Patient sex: M
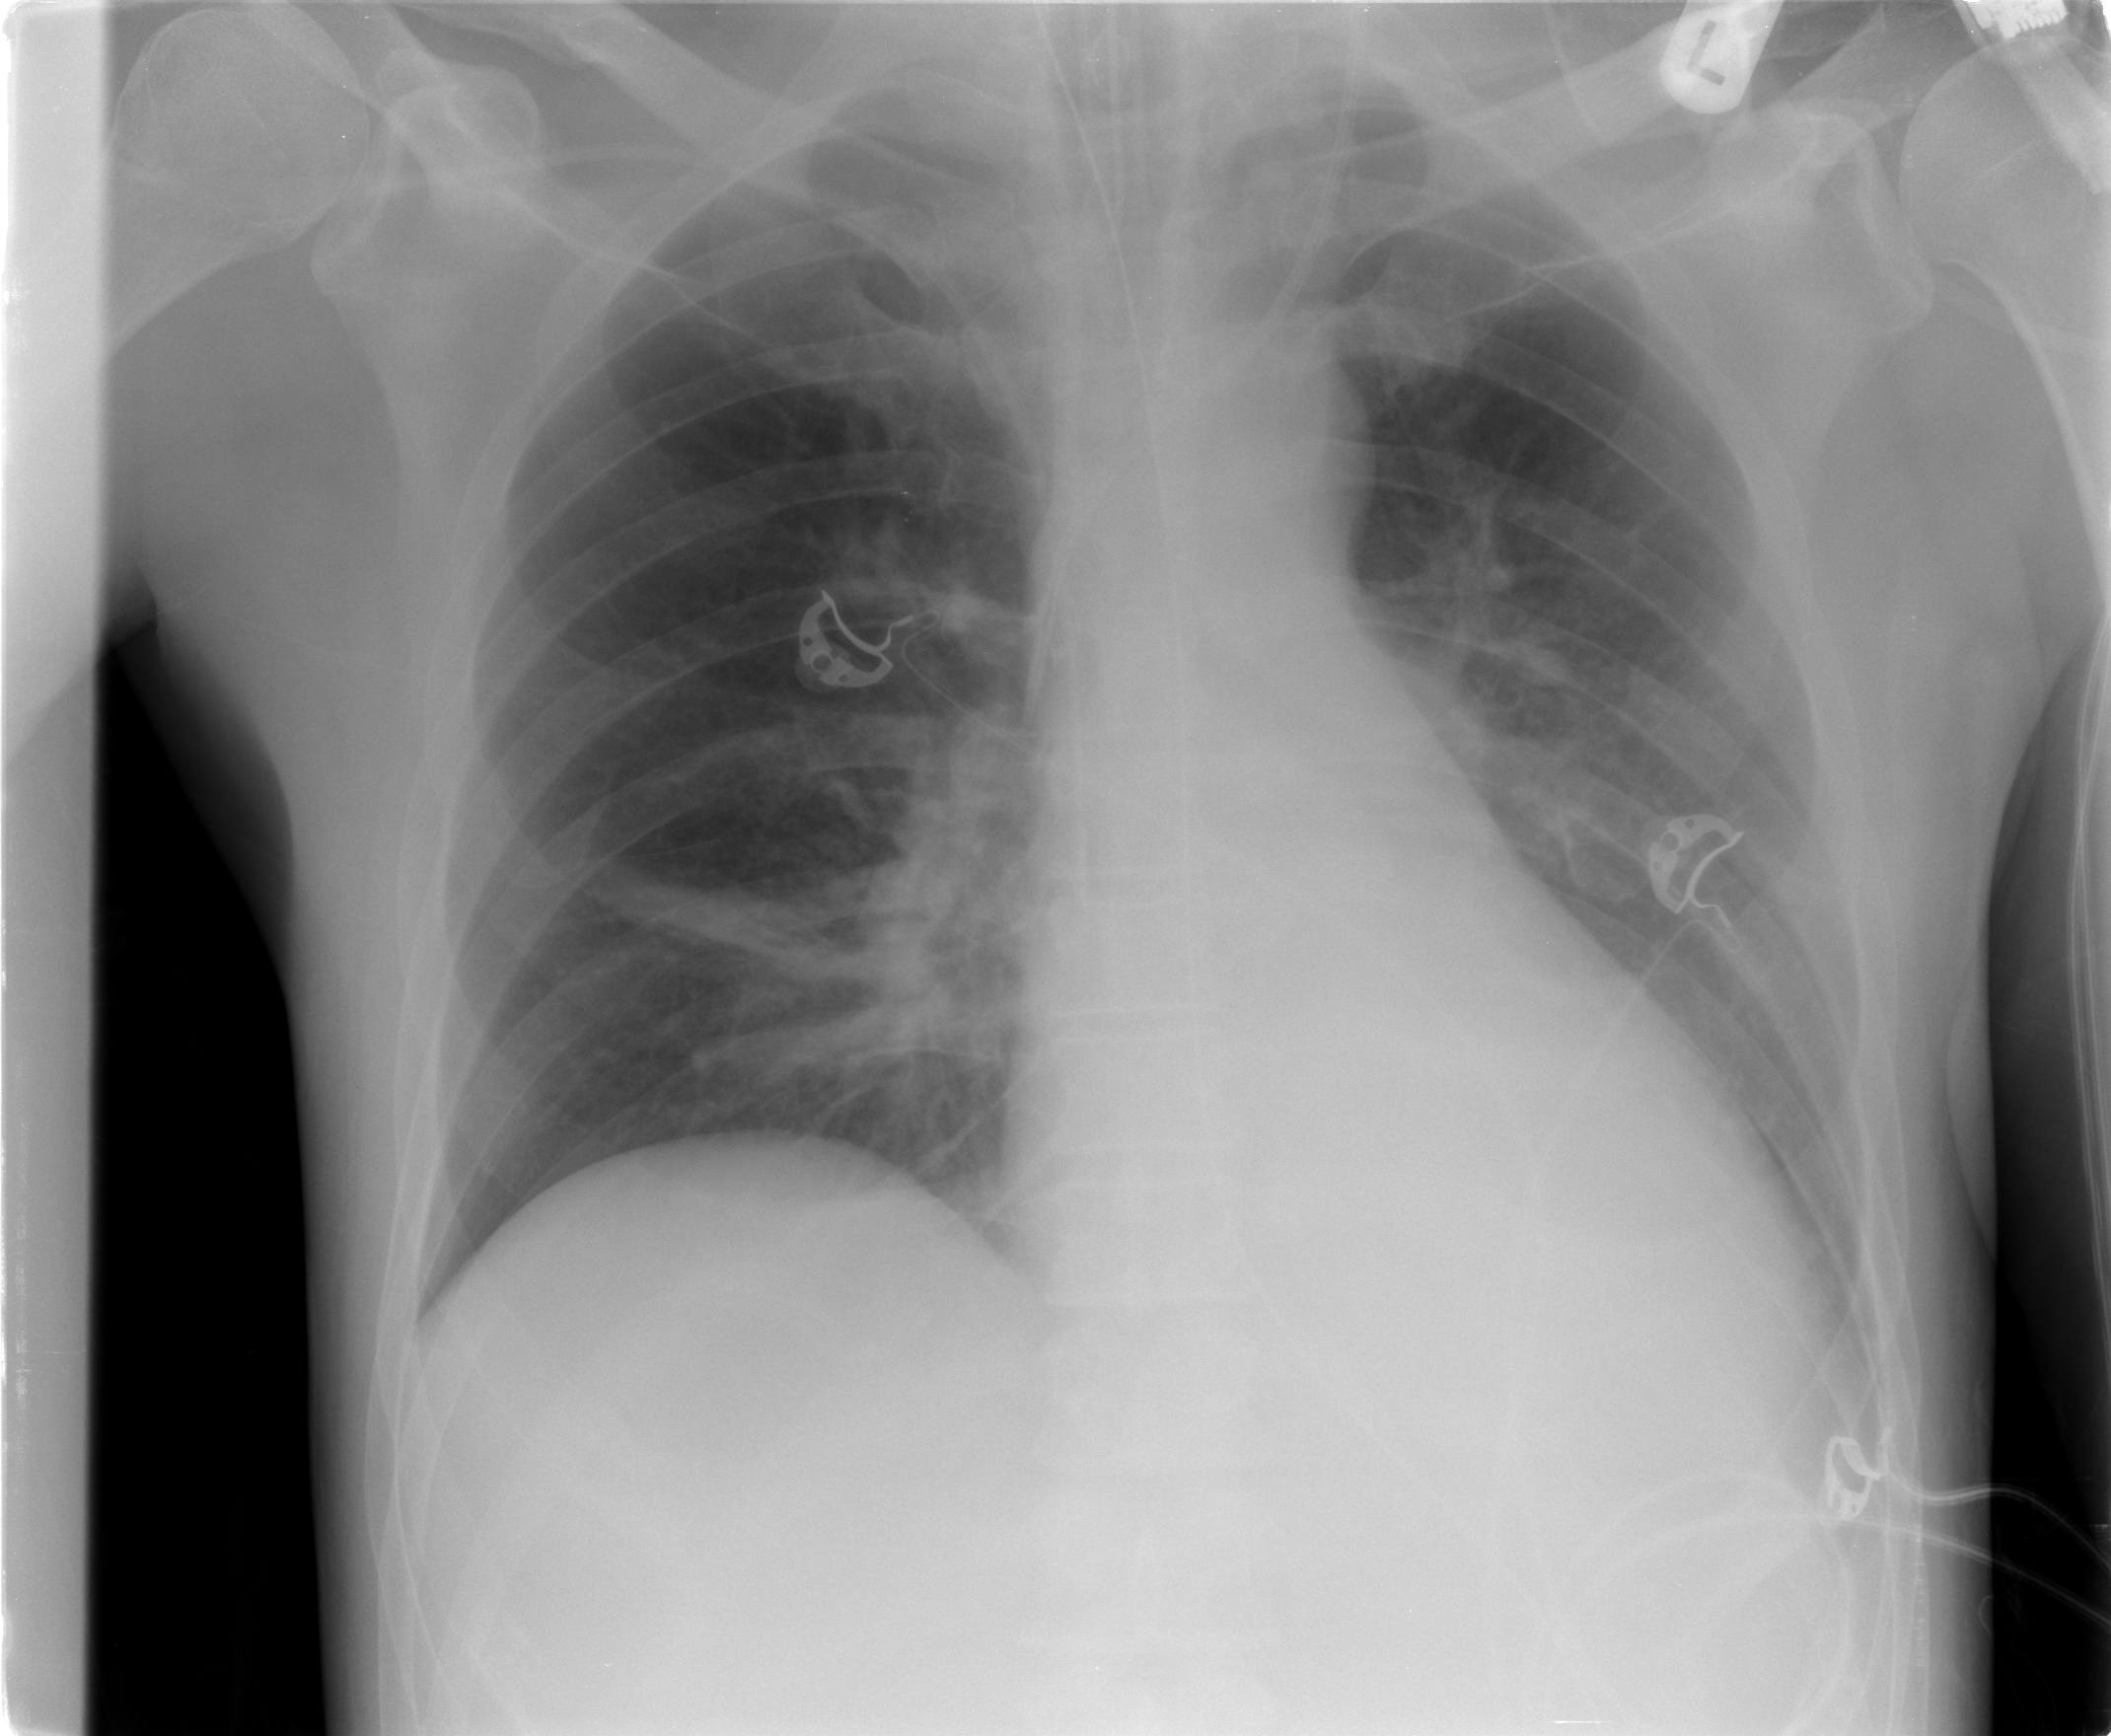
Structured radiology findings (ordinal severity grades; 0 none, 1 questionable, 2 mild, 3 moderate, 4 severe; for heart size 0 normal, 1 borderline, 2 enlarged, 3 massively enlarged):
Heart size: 2
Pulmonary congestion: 2
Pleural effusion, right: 1
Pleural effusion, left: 3
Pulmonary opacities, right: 2
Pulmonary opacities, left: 2
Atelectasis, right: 2
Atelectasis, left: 2